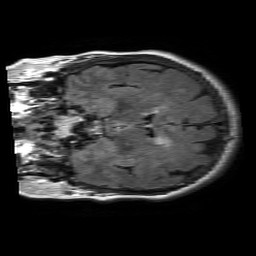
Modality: FLAIR
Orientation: coronal
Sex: female
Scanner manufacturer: philips
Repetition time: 11 s
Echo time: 0.125 s